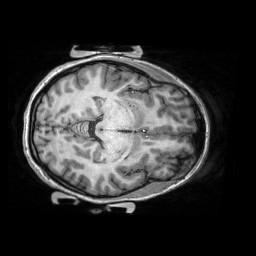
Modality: T1w
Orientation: coronal